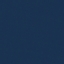
Label: SeaLake